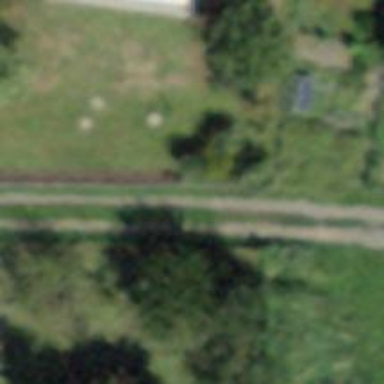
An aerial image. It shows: Unpaved driveway used as service road.